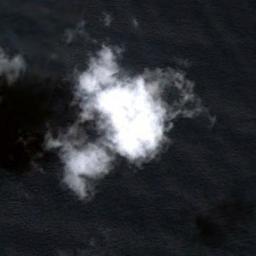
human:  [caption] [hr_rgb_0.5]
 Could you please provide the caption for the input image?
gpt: The cumulus clouds are located above the land .

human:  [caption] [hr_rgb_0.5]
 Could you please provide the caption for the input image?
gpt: A thin cloud of thin clouds floated in the air .

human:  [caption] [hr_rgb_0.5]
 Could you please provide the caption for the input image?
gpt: The white cloud is above bare land .

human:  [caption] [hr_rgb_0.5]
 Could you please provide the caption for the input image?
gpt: White clouds on green earth .

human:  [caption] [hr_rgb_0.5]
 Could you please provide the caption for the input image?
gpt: There are white clouds over a blue sea .